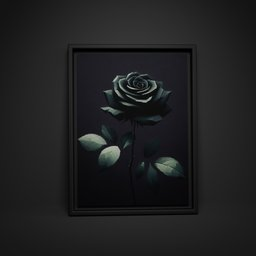
Label: decoration